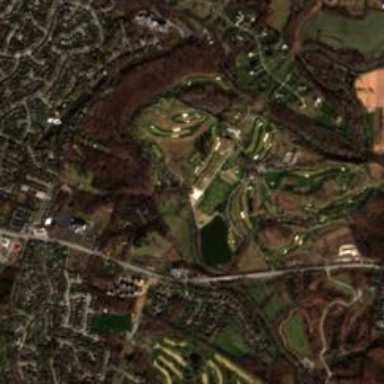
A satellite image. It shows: Golf course surrounded by greenery.